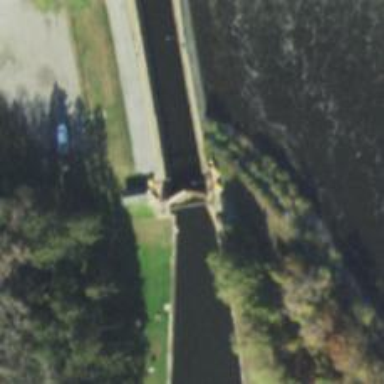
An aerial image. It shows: Lock gate along waterway.